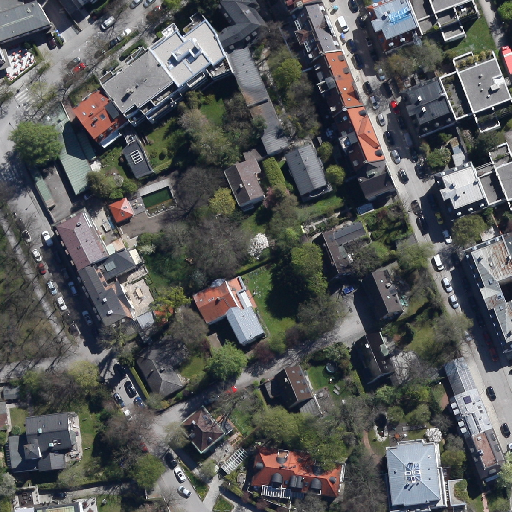
Referring expression: vehicle in the parking area